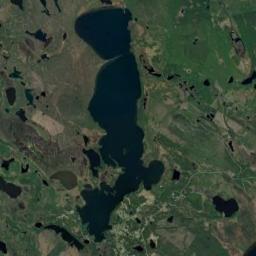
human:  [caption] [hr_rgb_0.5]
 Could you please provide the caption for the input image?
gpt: There are many lakes of different shapes and sizes .

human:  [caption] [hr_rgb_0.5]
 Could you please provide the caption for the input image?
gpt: There is an irregular blue lake on the ground with green vegetation, And there are many small lakes next to it .

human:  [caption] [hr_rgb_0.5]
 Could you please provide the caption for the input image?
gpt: A big lake and some small lakes lie on a flat ground covered with vegetation and the water is dark blue .

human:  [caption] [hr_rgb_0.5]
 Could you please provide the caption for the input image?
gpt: There are two lakes in the picture .

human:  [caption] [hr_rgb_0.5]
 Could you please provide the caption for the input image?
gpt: There are many lakes with green meadows around .